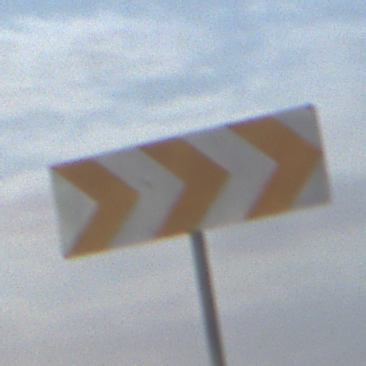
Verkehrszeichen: RichtungstafelnInKurvenGrossLinks
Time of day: Night
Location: Outdoor (Nature)
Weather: Overcast
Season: NotSpecified
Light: Artificial